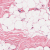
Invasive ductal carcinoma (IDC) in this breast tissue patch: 0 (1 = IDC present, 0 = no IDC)